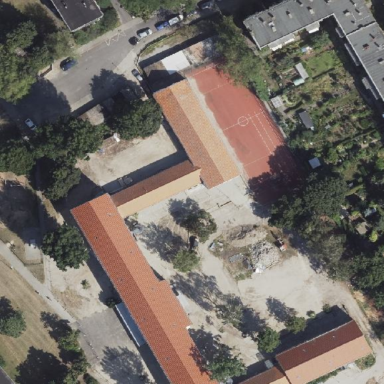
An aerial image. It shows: School building.